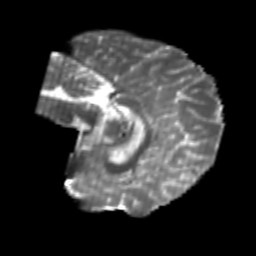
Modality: T2w
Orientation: sagittal
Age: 23
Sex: male
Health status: healthy
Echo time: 0.074 s